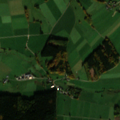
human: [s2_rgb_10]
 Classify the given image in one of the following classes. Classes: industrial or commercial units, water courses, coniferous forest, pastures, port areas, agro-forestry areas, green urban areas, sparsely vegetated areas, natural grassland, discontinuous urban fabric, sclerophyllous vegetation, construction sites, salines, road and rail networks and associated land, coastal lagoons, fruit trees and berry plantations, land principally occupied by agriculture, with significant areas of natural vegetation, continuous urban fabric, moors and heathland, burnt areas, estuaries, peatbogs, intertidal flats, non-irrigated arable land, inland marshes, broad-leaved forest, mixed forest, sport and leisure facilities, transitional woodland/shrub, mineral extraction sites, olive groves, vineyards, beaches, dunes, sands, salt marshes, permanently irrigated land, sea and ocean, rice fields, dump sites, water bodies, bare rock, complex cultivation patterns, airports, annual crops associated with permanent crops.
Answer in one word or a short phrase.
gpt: discontinuous urban fabric, pastures, complex cultivation patterns, mixed forest